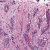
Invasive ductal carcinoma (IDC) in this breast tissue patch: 1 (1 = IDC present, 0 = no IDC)